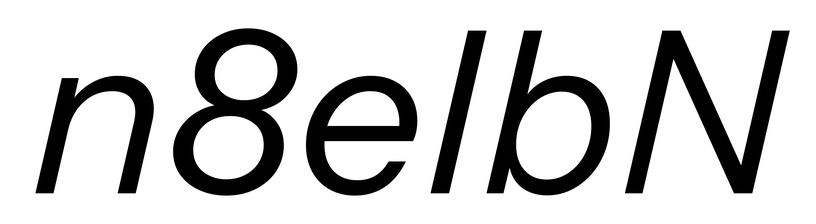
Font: InstrumentSans-Italic_Italic